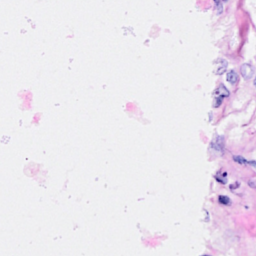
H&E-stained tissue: Breast